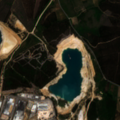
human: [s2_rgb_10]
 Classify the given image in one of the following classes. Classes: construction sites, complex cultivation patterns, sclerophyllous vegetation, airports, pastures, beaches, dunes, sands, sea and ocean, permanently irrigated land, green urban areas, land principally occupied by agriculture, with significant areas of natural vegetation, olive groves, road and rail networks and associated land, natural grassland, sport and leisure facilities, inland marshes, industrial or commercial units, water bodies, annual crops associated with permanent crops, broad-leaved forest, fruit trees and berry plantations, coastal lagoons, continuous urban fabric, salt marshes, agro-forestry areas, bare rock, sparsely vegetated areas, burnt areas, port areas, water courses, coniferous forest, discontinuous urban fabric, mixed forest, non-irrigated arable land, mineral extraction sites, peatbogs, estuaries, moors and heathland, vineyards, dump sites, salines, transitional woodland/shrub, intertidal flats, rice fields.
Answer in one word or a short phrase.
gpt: industrial or commercial units, mineral extraction sites, vineyards, olive groves, broad-leaved forest, transitional woodland/shrub